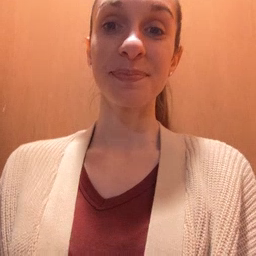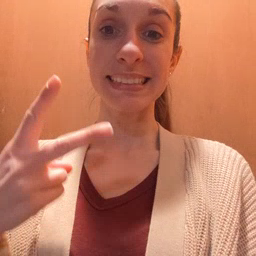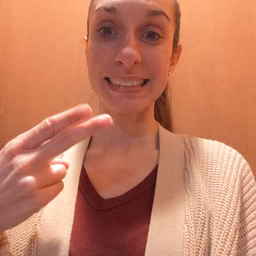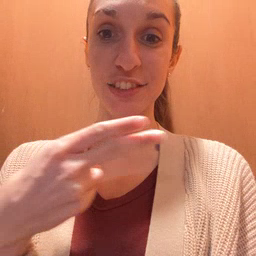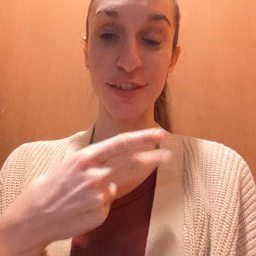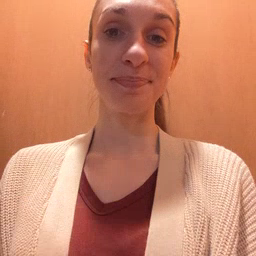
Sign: scissors